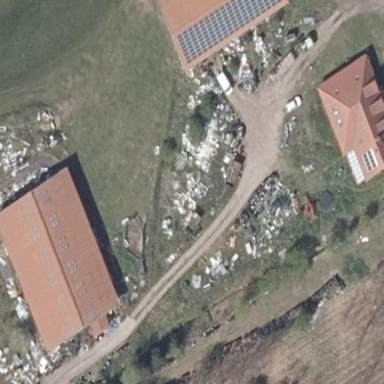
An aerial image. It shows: Farmyard area.